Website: bh-photo
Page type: address-validator
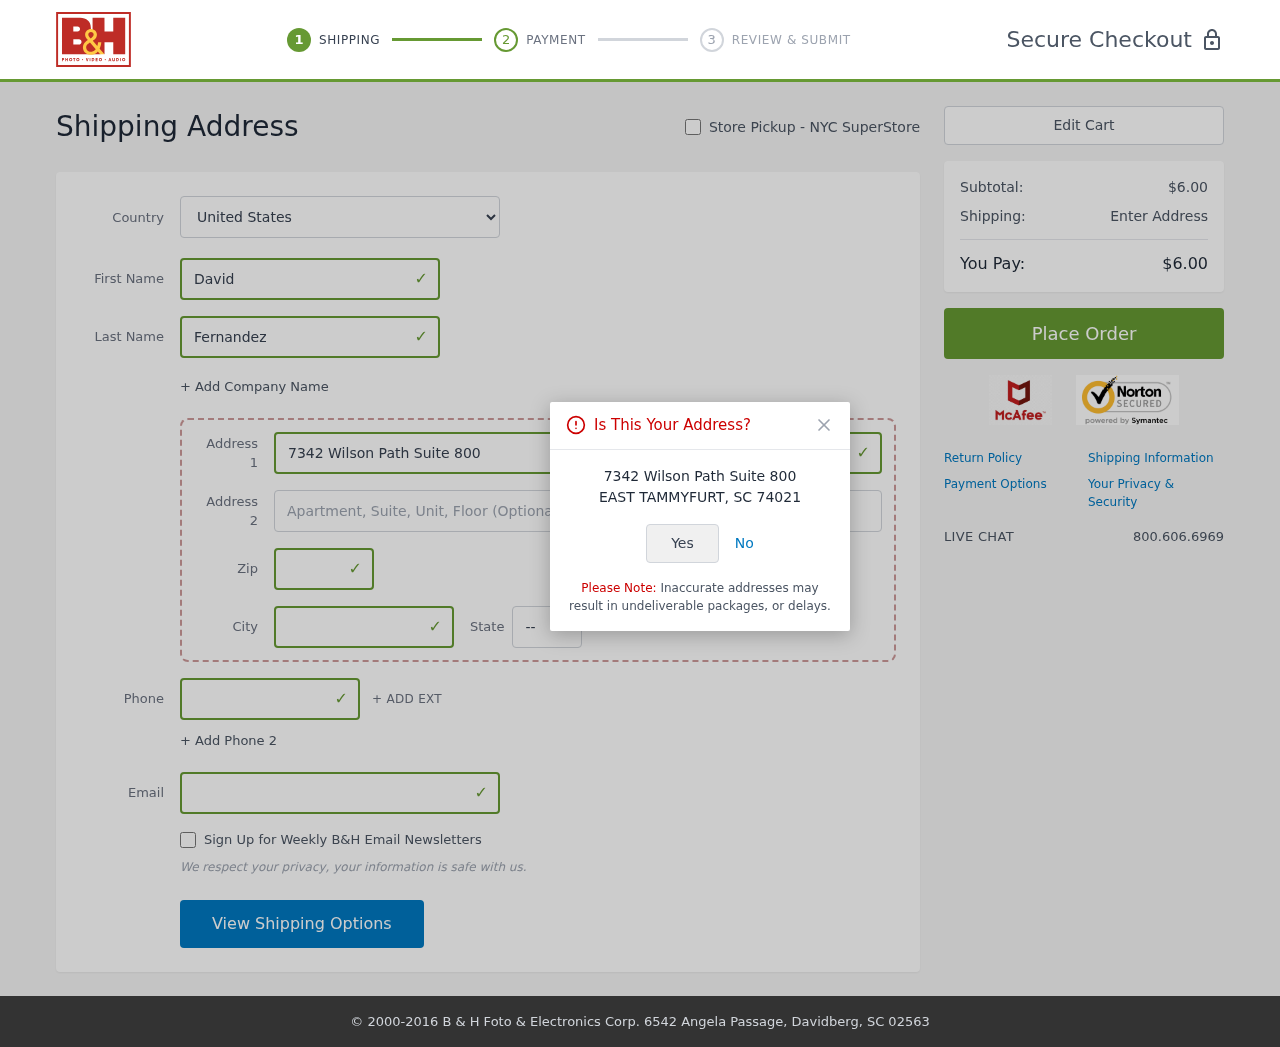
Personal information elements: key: PII_CITY
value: East Tammyfurt
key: PII_COUNTRY
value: United States
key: PII_EMAIL
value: david_fernandez@gmail.com
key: PII_FIRSTNAME
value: David
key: PII_LASTNAME
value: Fernandez
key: PII_PHONE
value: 6166758435
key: PII_POSTCODE
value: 74021
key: PII_STATE_ABBR
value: SC
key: PII_STREET
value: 7342 Wilson Path Suite 800
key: PII_CITY_CONFIRM
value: EAST TAMMYFURT
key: PII_POSTCODE_FULL
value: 74021
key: PII_POSTCODE_NUMERIC
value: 74021
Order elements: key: ORDER_SUBTOTAL
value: $6.00
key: ORDER_TOTAL
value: $6.00